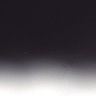
Metastatic tissue present: no